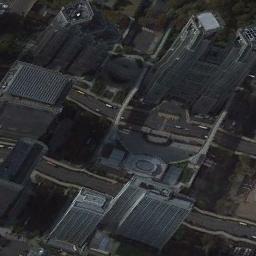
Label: commercial_area